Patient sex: M
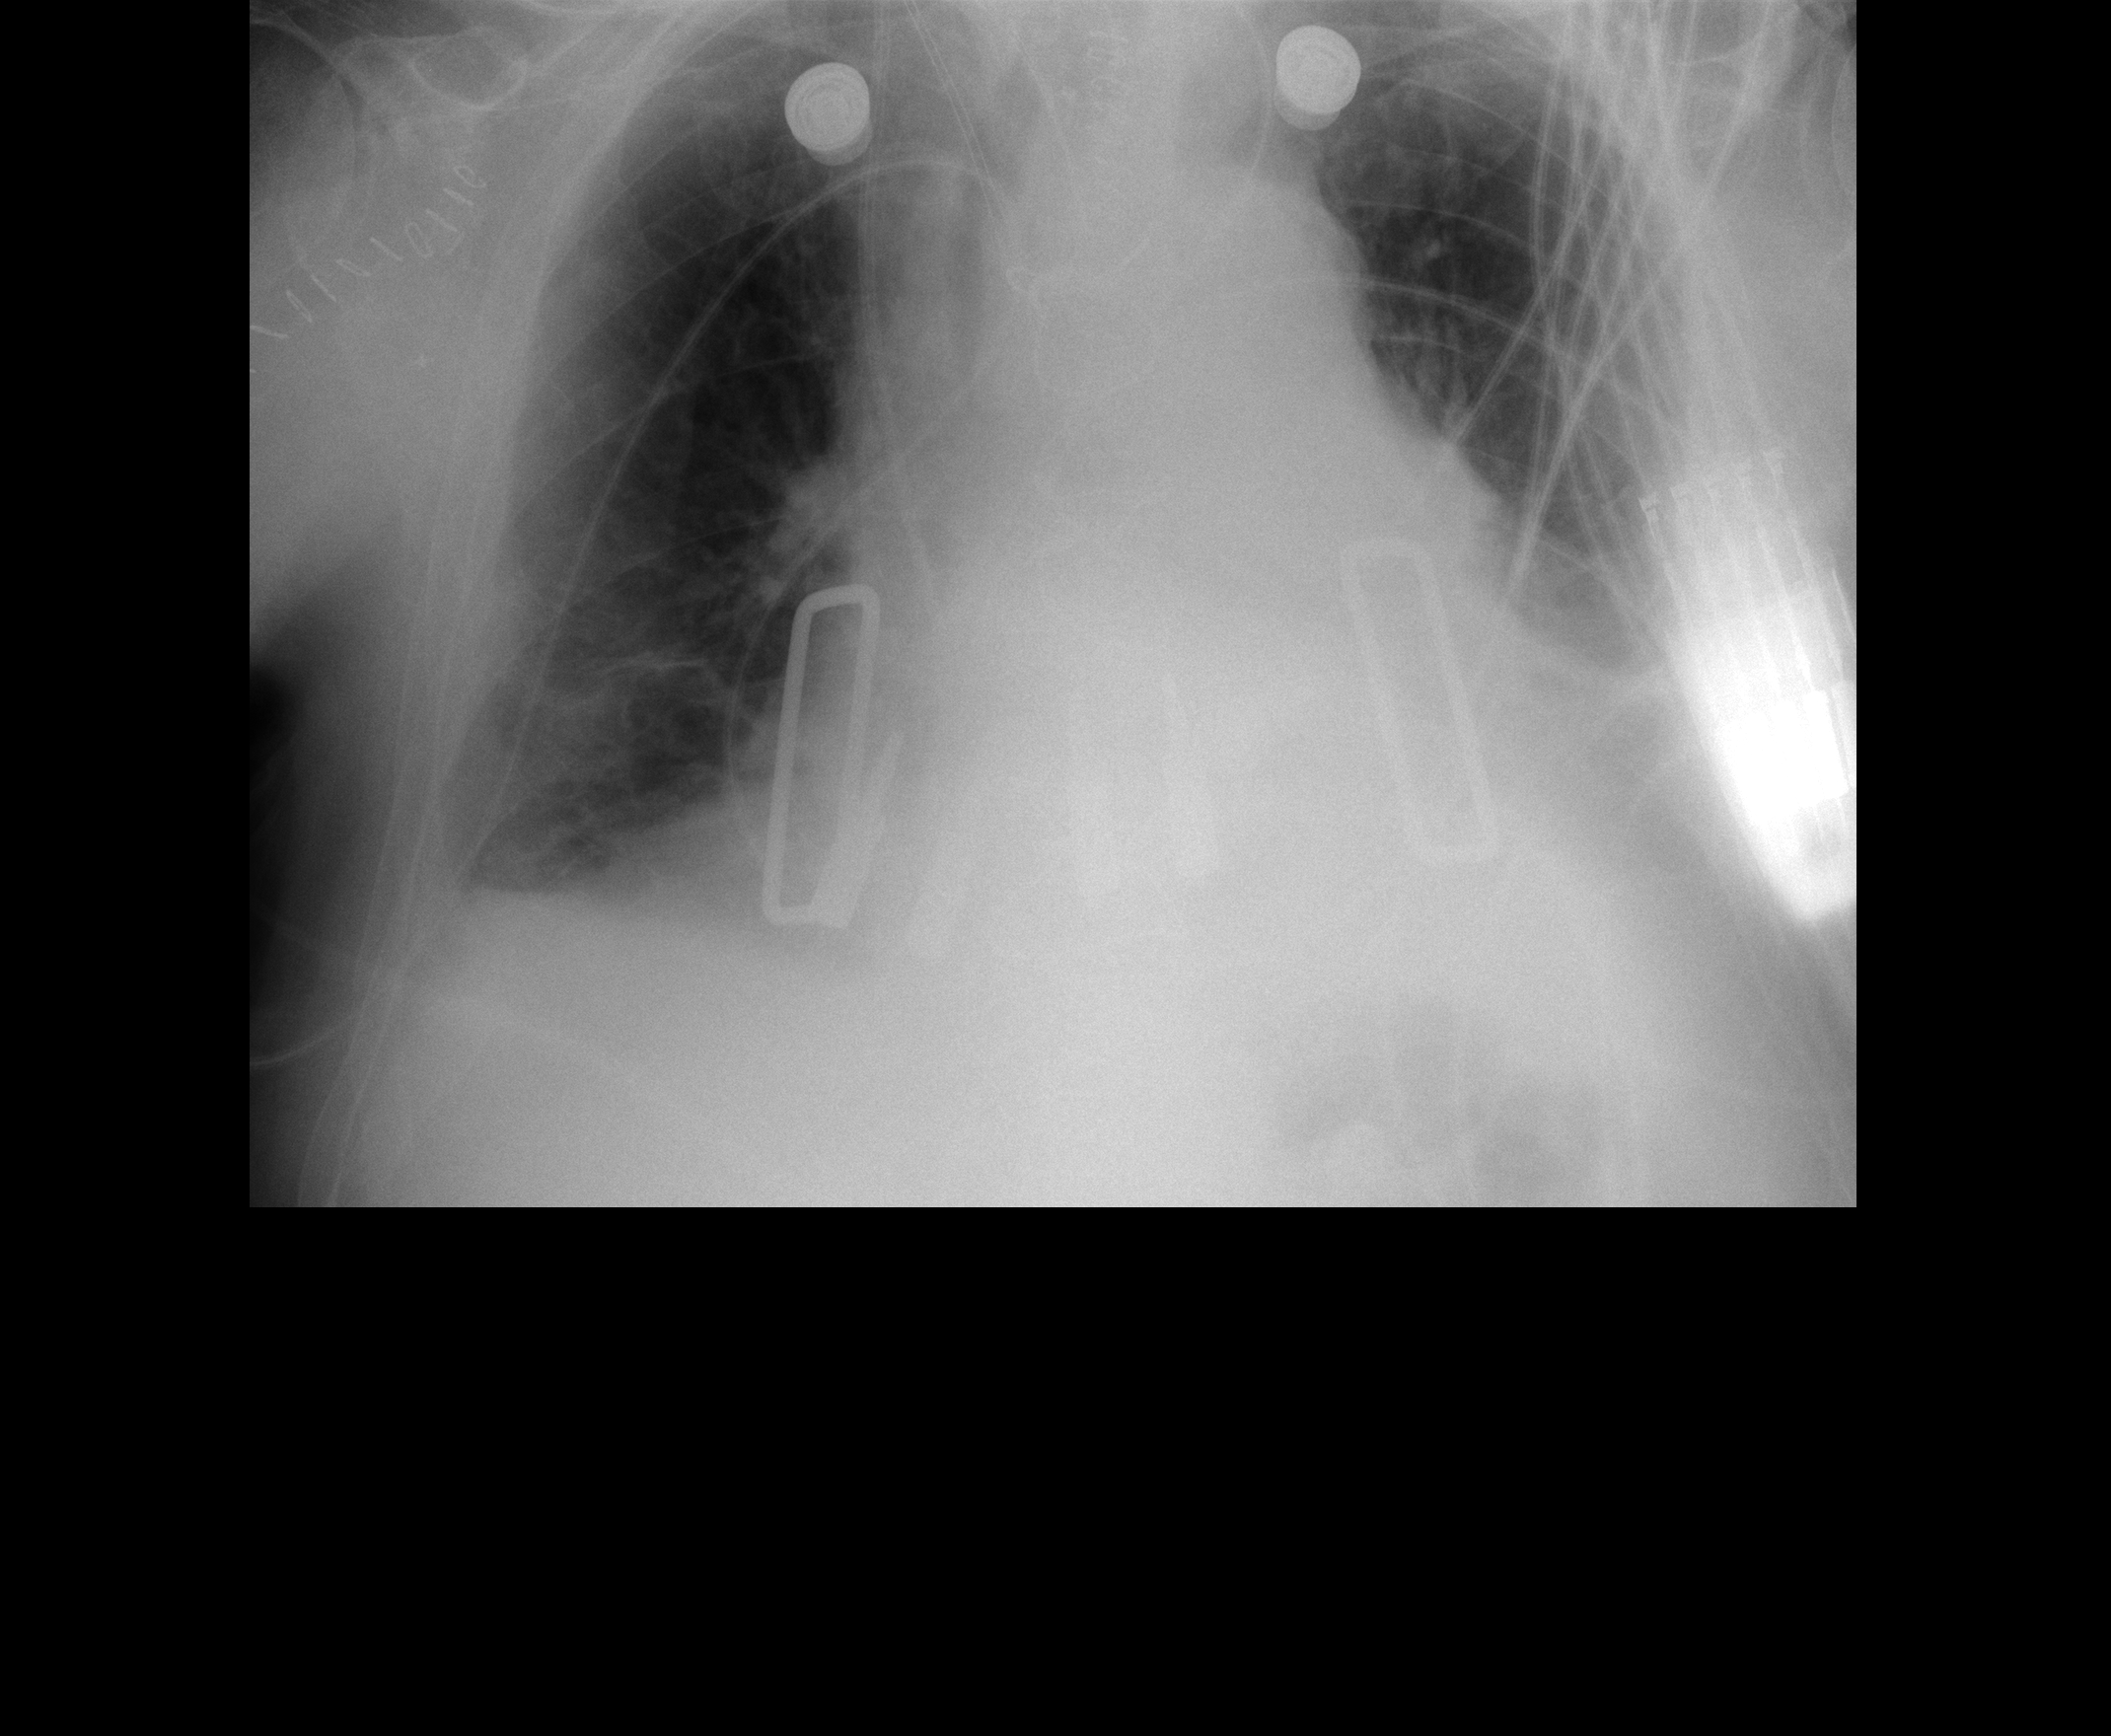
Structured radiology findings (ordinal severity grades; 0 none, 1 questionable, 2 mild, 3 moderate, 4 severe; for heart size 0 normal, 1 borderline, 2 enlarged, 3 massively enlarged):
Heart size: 2
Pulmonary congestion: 0
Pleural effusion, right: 2
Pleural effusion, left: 2
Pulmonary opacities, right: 0
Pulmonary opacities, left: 0
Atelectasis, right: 2
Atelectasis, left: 2